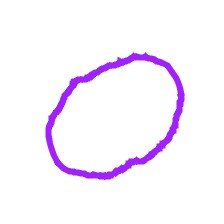
Shape: circle